Chest X-ray. View position: PA
Patient age: 63
Patient sex: F
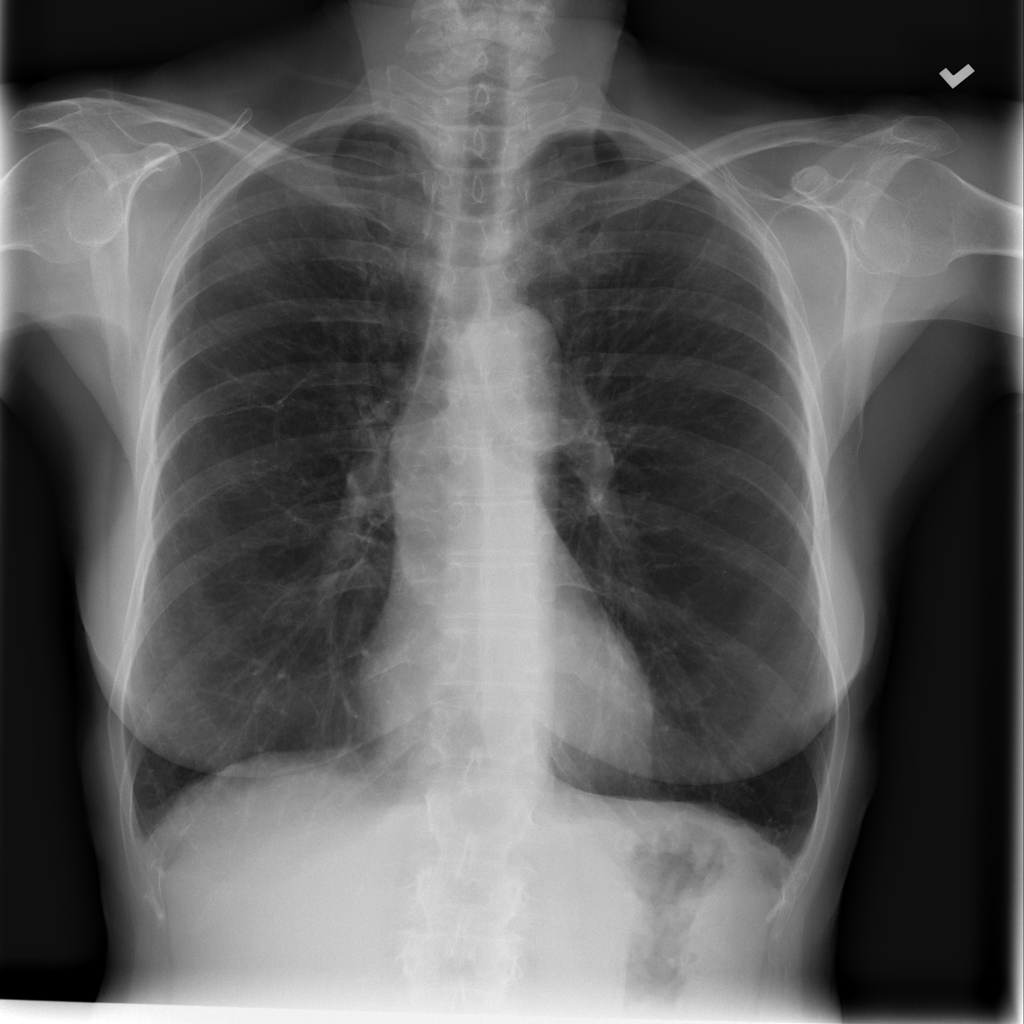
Finding: Pneumothorax